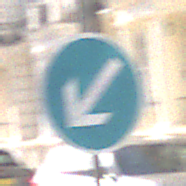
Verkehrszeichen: VorgeschriebeneVorbeifahrtLinks
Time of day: MorningAfternoon
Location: Outdoor (Urban)
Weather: PartlyCloudy
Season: NotSpecified
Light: Natural